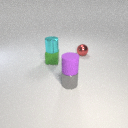
small purple rubber cylinder to the right of small cyan metal cylinder